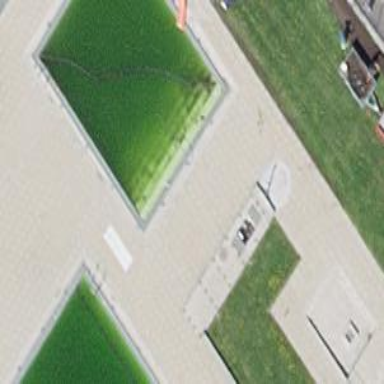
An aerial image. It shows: Swimming pool area designated for leisure and sports activities.